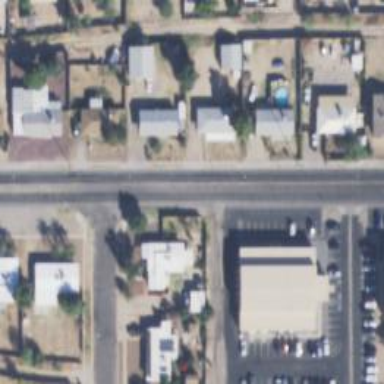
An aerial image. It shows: Alley classified as service road.